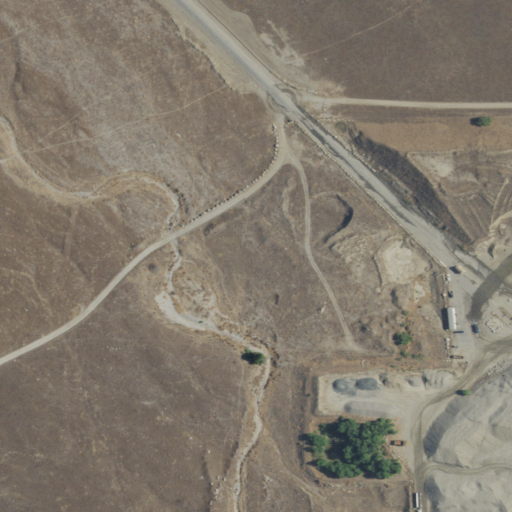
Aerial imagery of valley in California named Sycamore Canyon containing grassland, open development, medium intensity development, low intensity development, shrub, and high intensity development